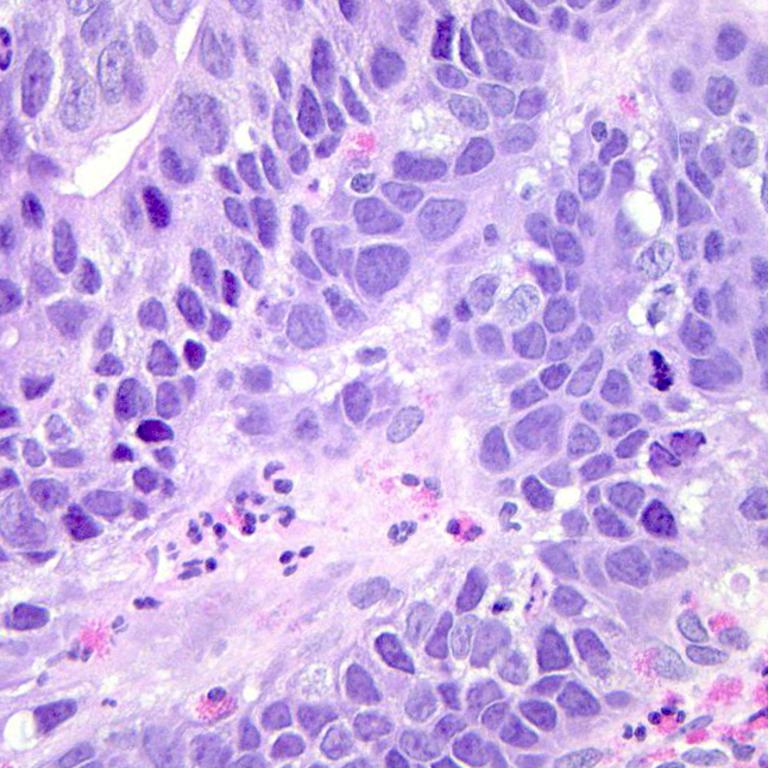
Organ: colon
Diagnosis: adenocarcinomas